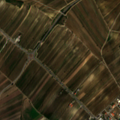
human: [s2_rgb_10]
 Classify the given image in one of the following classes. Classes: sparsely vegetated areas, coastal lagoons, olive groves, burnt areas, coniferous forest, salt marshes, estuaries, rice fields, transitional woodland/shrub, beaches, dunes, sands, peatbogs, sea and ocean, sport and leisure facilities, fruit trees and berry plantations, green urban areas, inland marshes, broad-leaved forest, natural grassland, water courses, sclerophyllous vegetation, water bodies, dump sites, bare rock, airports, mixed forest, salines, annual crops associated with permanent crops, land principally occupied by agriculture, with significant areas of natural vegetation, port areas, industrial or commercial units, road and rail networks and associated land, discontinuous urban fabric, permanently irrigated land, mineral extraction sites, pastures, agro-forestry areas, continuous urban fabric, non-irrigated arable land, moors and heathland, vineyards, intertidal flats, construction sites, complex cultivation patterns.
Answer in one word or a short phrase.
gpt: discontinuous urban fabric, non-irrigated arable land, vineyards